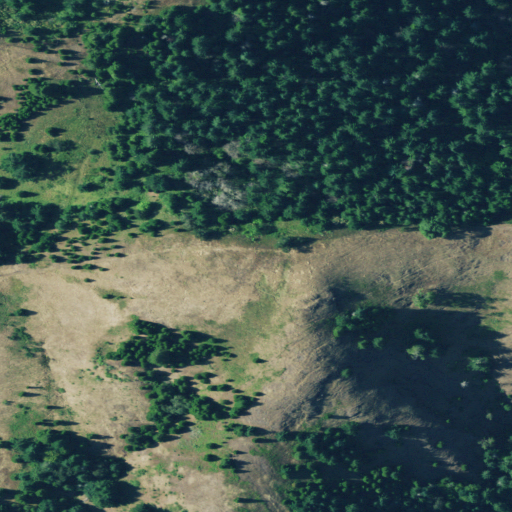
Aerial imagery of mountain in Oregon named Round Timber containing shrub, evergreen forest, and grassland